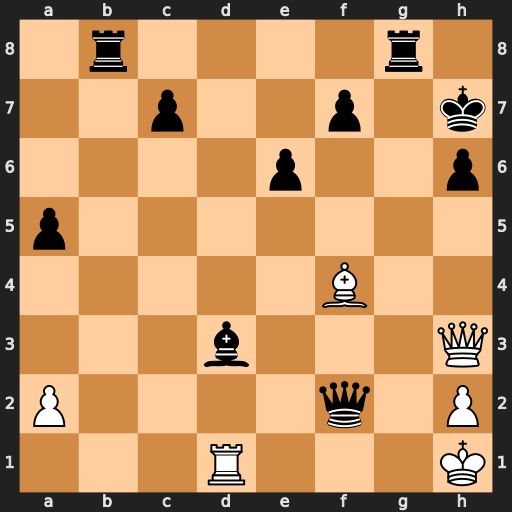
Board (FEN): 1r4r1/2p2p1k/4p2p/p7/5B2/3b3Q/P4q1P/3R3K
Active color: w
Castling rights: -
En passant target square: -
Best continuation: Qxh6#